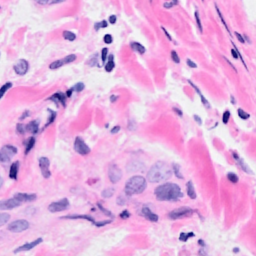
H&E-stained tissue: Breast